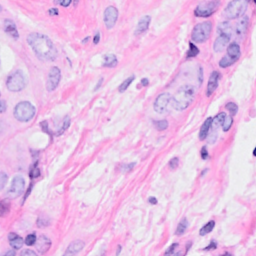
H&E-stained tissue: Breast